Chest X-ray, AP view. Patient: 46 years old, sex F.
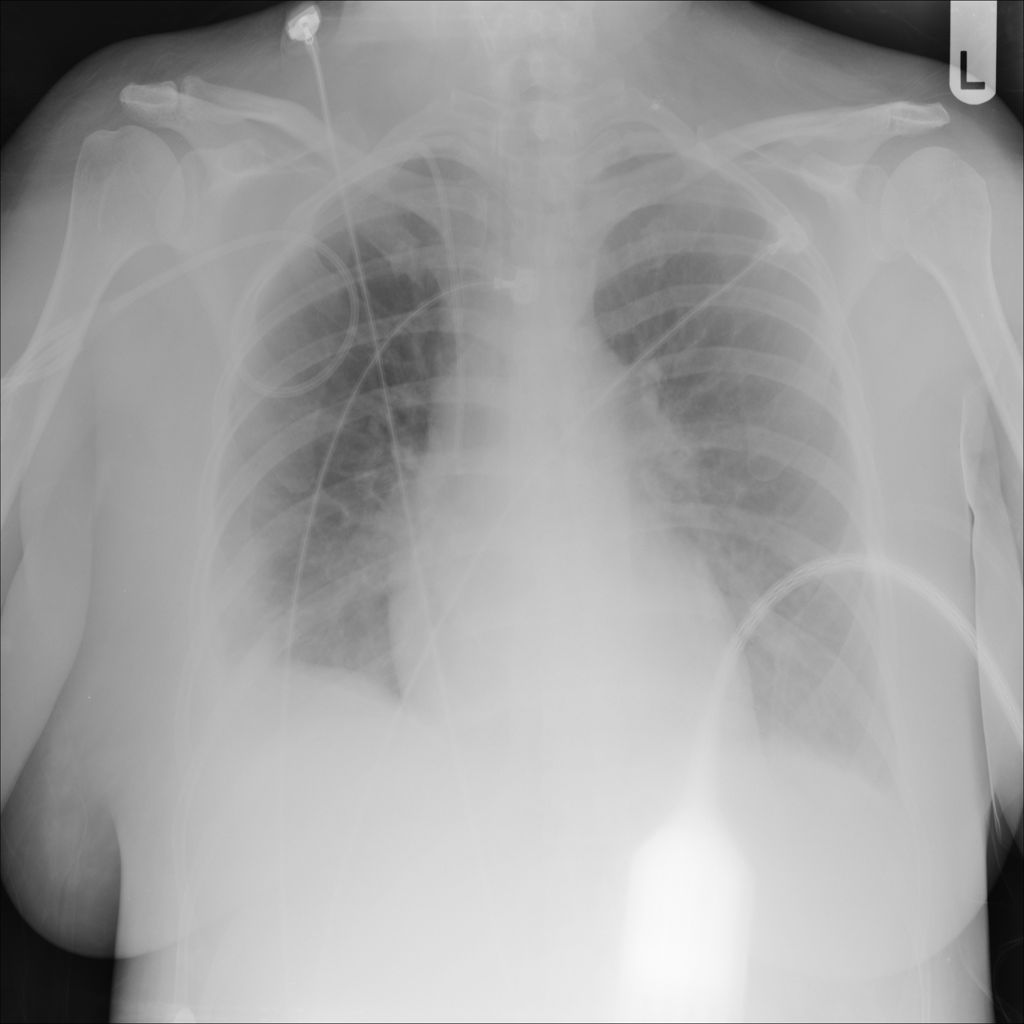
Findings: No Finding